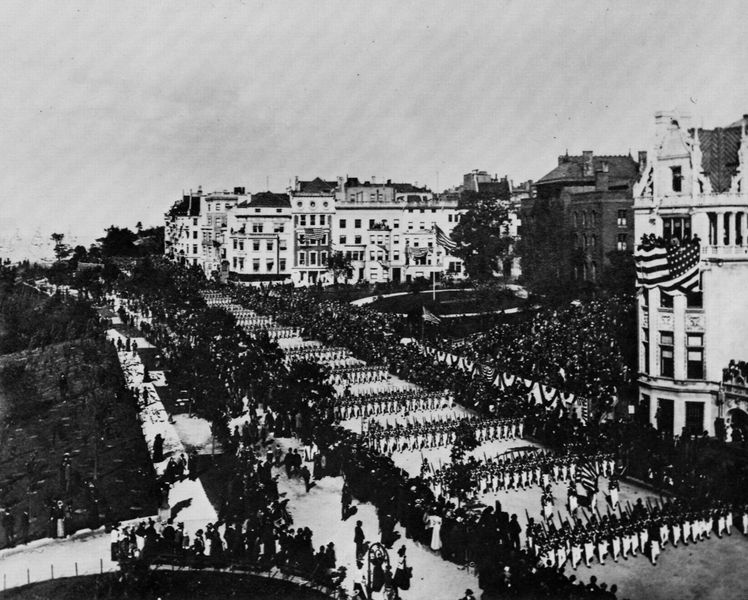
Titel: Rückkehr von Grants Grab
Künstler: Amerikanischer Photograph
Schlagwörter: himmel, weiß, menschen, stadt, fenster, grau, laterne, schwarz, strasse, anlage, park, fest, häuser, ansicht, fahnen, zuschauer, fahne, flagge, dächer, amerika, soldaten, foto, fotografie, luftaufnahme, photographie, palast, schwarz weiß, gehweg, militär, menschenmenge, photo, reihen, beet, flaggen, usa, stange, parade, marschieren, festzug, ehrung, mietshäuser, fahnenstange, truppen, aufmarsch, bäaume